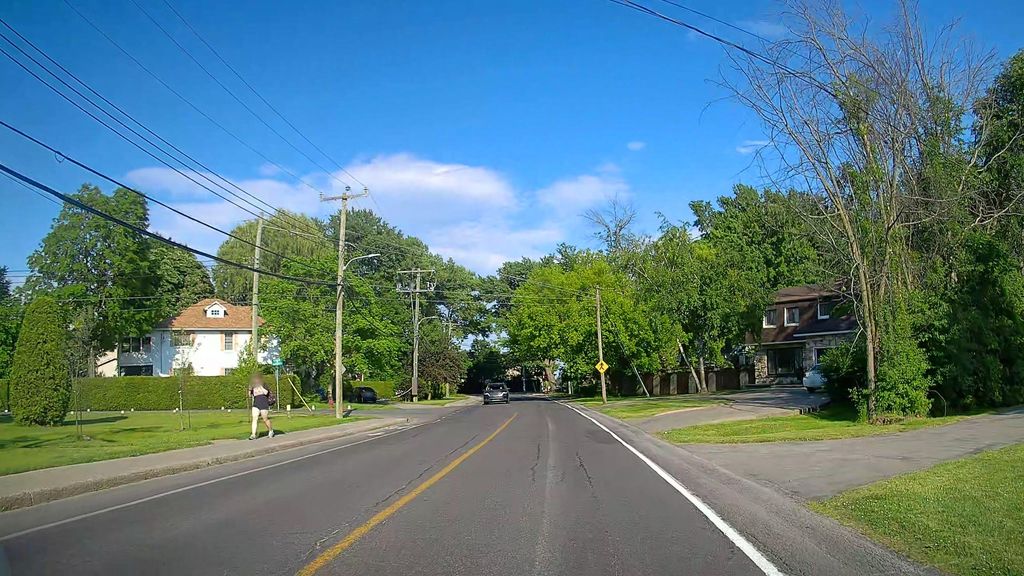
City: montreal